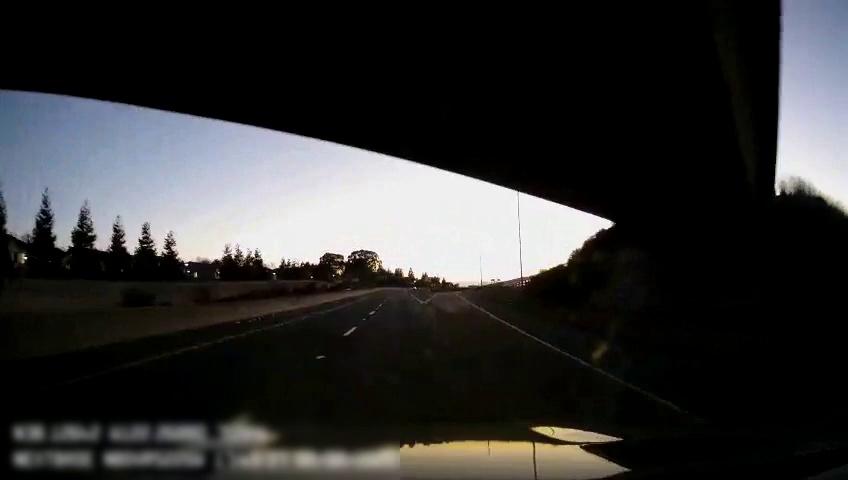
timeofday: Dusk/Dawn/Twilight
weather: Sunny
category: Drivable Space
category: Lanes | Current Lane
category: Lanes | Current Lane
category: Lanes | Alternate Lane
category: Lanes | Alternate Lane
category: Lanes | Alternate Lane